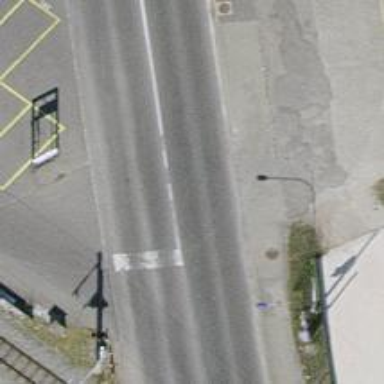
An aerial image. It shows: Road with sidewalk available for pedestrians.